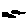
Label: cloud